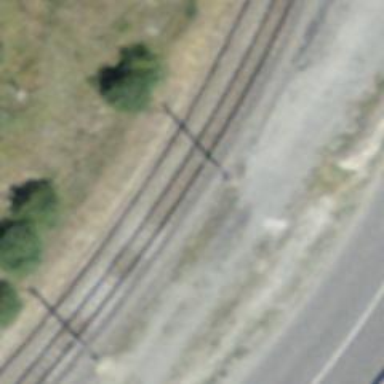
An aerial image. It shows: Catenary mast for power lines.